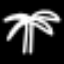
Label: palm tree